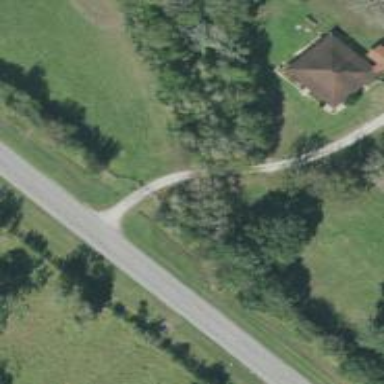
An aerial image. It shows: Driveway leading to service road.